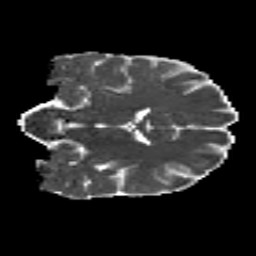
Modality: MD
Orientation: coronal
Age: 18
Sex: male
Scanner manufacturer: siemens
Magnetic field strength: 3 T
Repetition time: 8.8 s
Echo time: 0.085 s